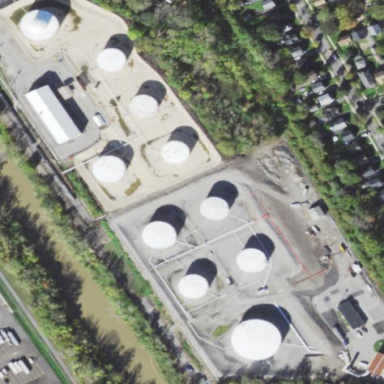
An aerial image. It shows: Industrial area dedicated to gas-related activities.